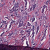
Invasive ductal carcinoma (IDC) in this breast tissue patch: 1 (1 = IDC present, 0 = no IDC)